Question: I have tilted text and a background using '-webkit-transform: rotate(-#deg);' and 'background' selectors, but the ends of the background stay perpendicular to the text. How can I customize the degree at which the ends are cut off (a la the Cinemax logo).

I've tried putting the span in a parent div to cut off the edges, but it's tricky. What's the best way to angle the ends of the background in CSS?
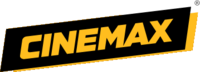
Answer: In addition to the 'rotate', you should also 'skew' your element:
'''
div {
transform: rotate(-5deg) skew(-10deg);
}
'''
Here's the fiddle: <URL>